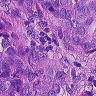
Metastatic tissue present: yes